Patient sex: M
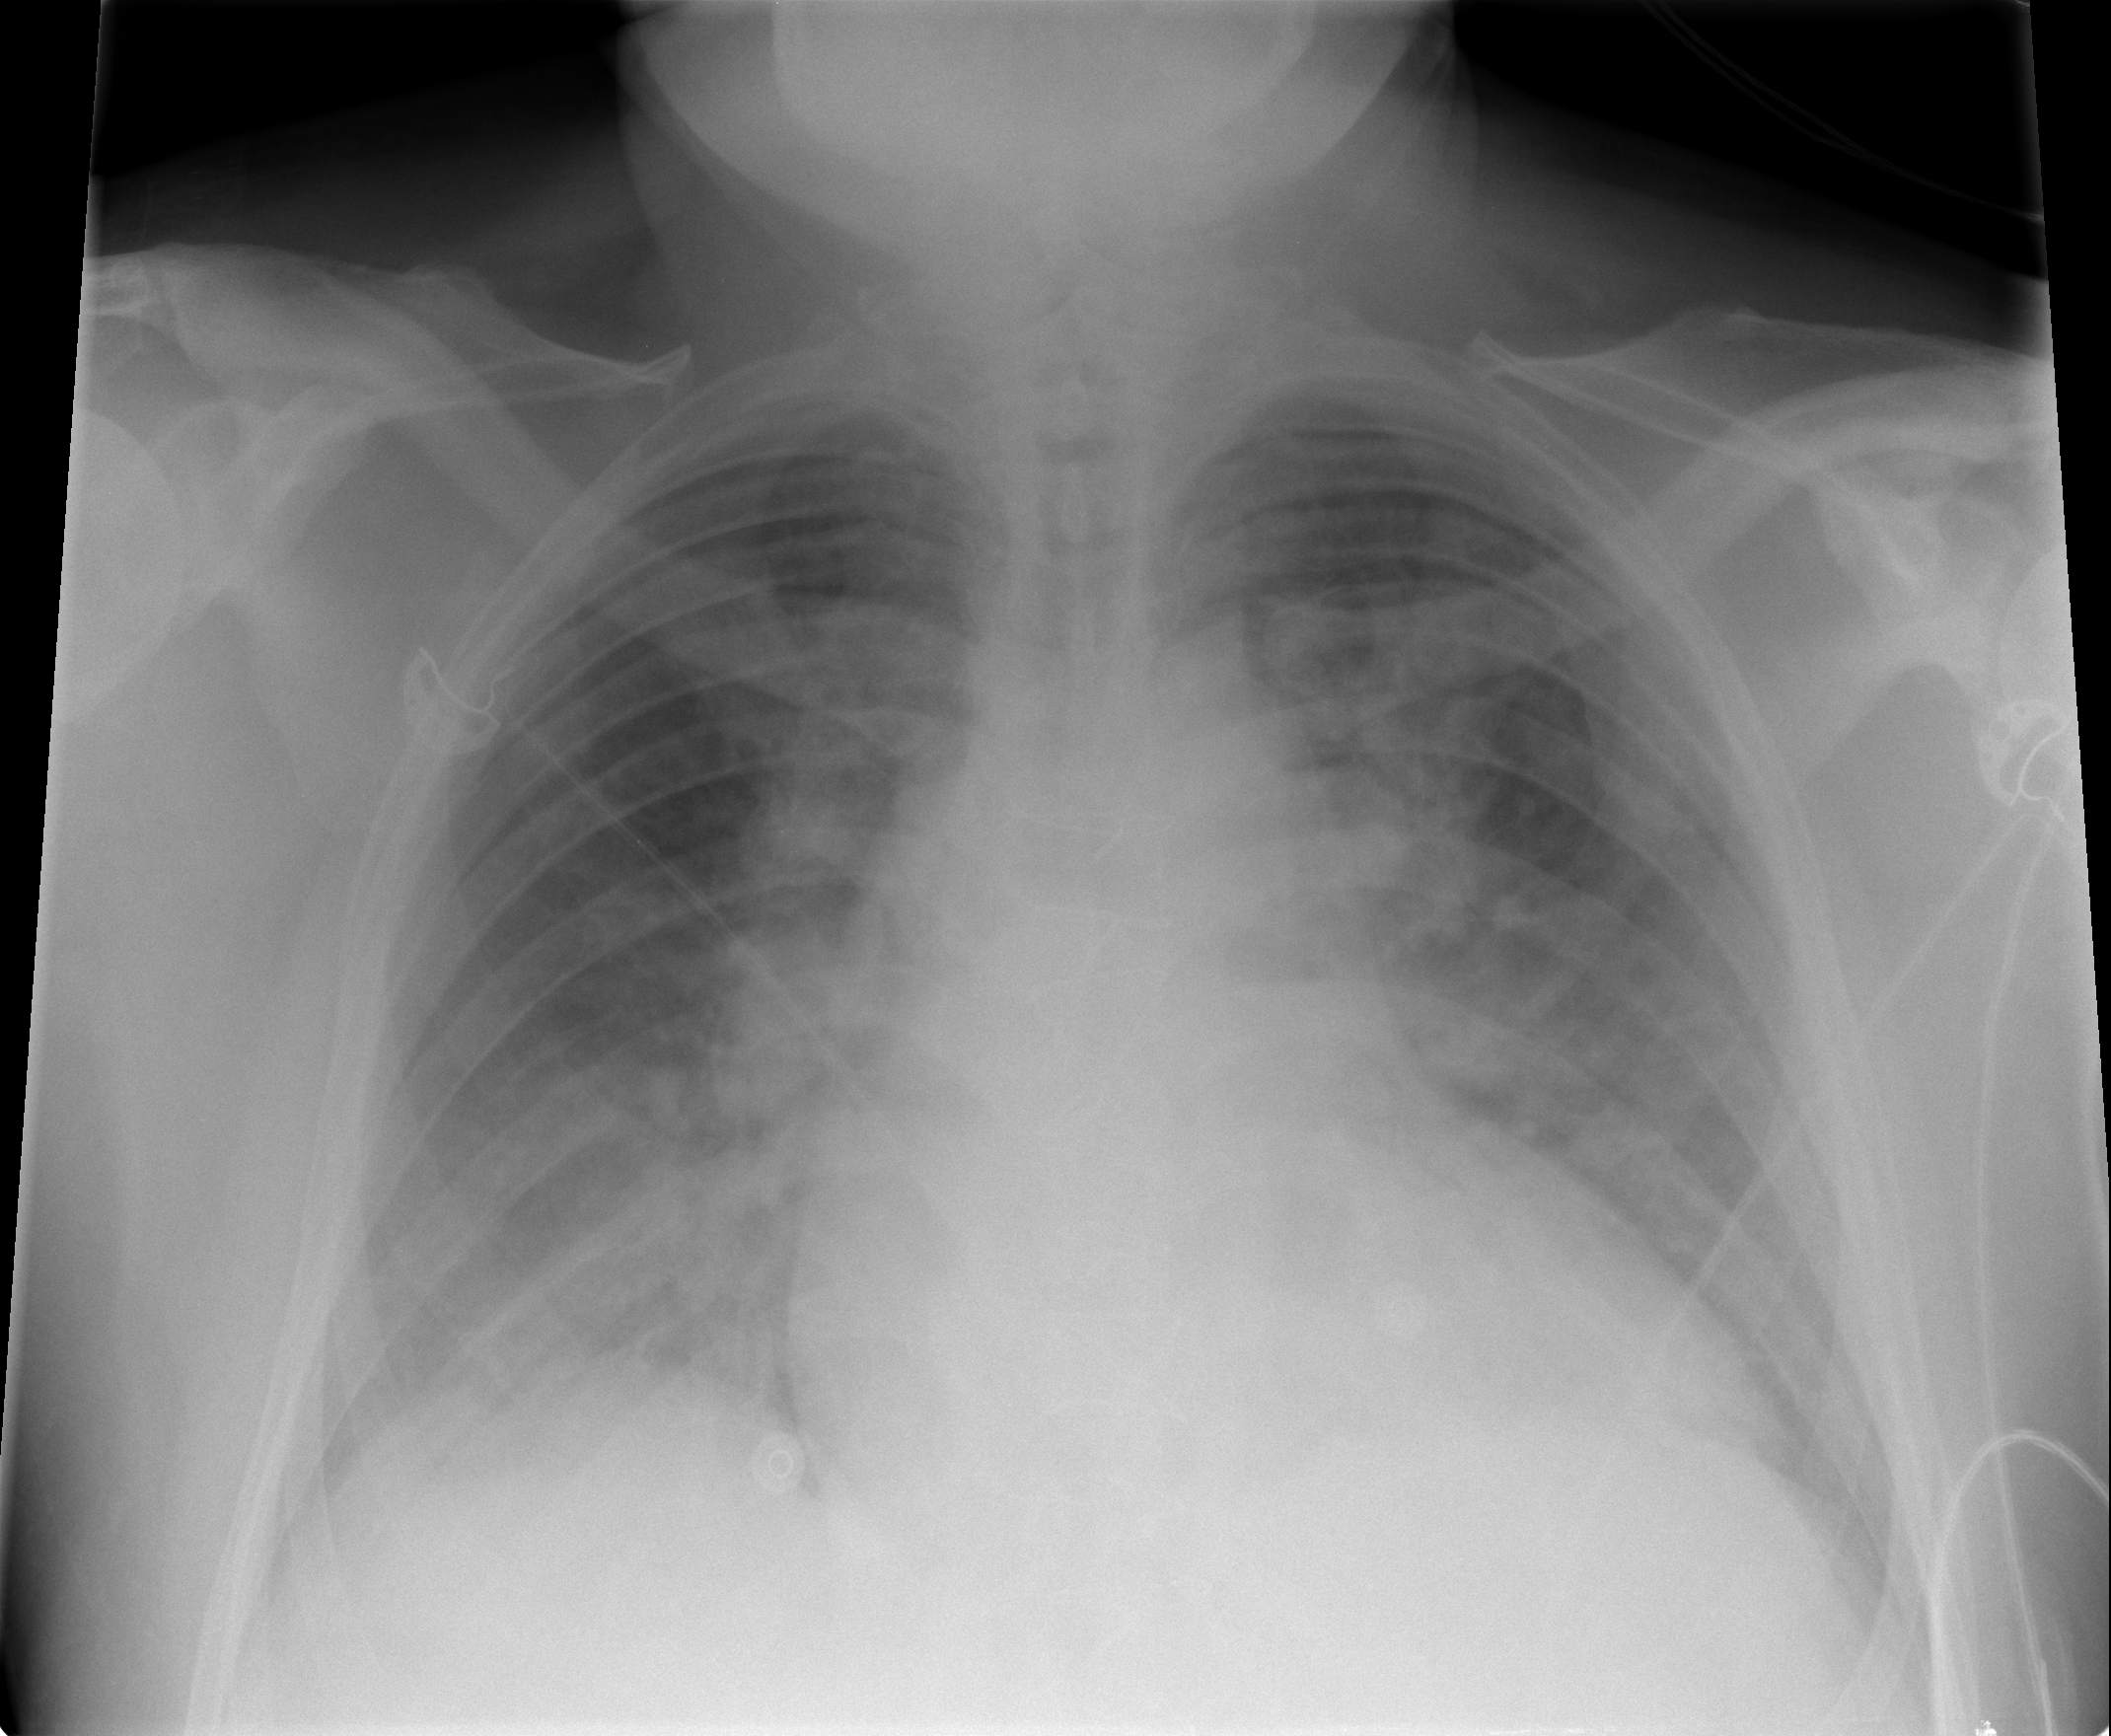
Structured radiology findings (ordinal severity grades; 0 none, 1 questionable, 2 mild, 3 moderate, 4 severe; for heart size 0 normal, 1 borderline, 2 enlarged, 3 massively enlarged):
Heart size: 2
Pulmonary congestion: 3
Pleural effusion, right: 1
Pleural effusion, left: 1
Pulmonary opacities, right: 2
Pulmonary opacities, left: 2
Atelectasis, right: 2
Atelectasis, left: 0